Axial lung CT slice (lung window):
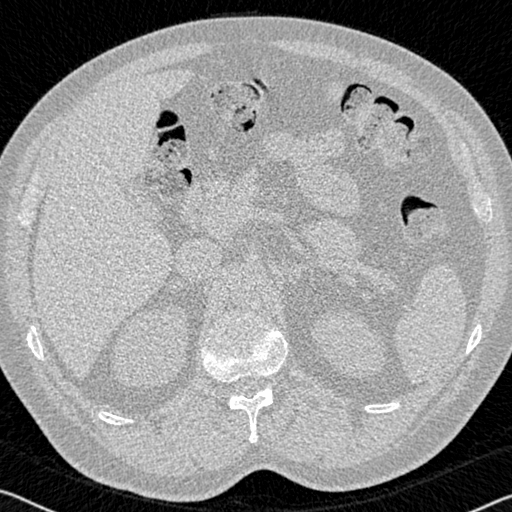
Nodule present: no